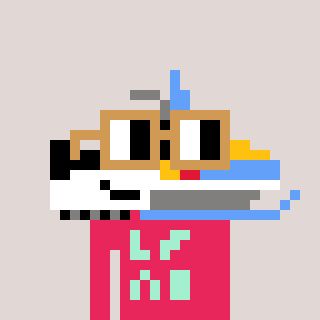
a pixel art character with square brown glasses, a snowmobile-shaped head and a redpinkish-colored body on a warm background